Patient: sex F, age 65
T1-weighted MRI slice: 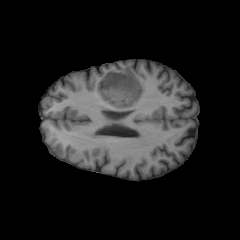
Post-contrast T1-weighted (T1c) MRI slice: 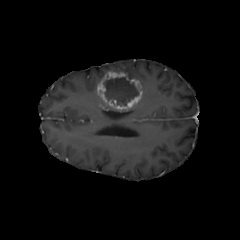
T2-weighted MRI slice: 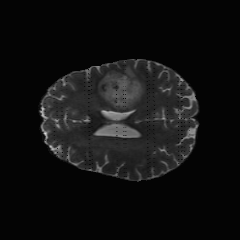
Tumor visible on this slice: yes
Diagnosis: Glioblastoma, IDH-wildtype
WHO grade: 4